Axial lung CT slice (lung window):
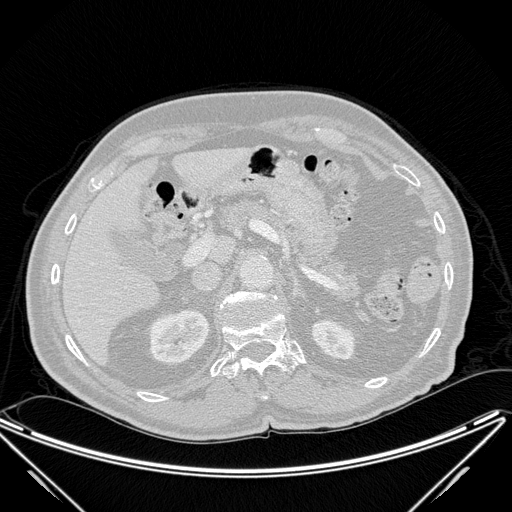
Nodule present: no